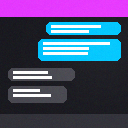
Screen state: on